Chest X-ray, AP view. Patient: 46 years old, sex F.
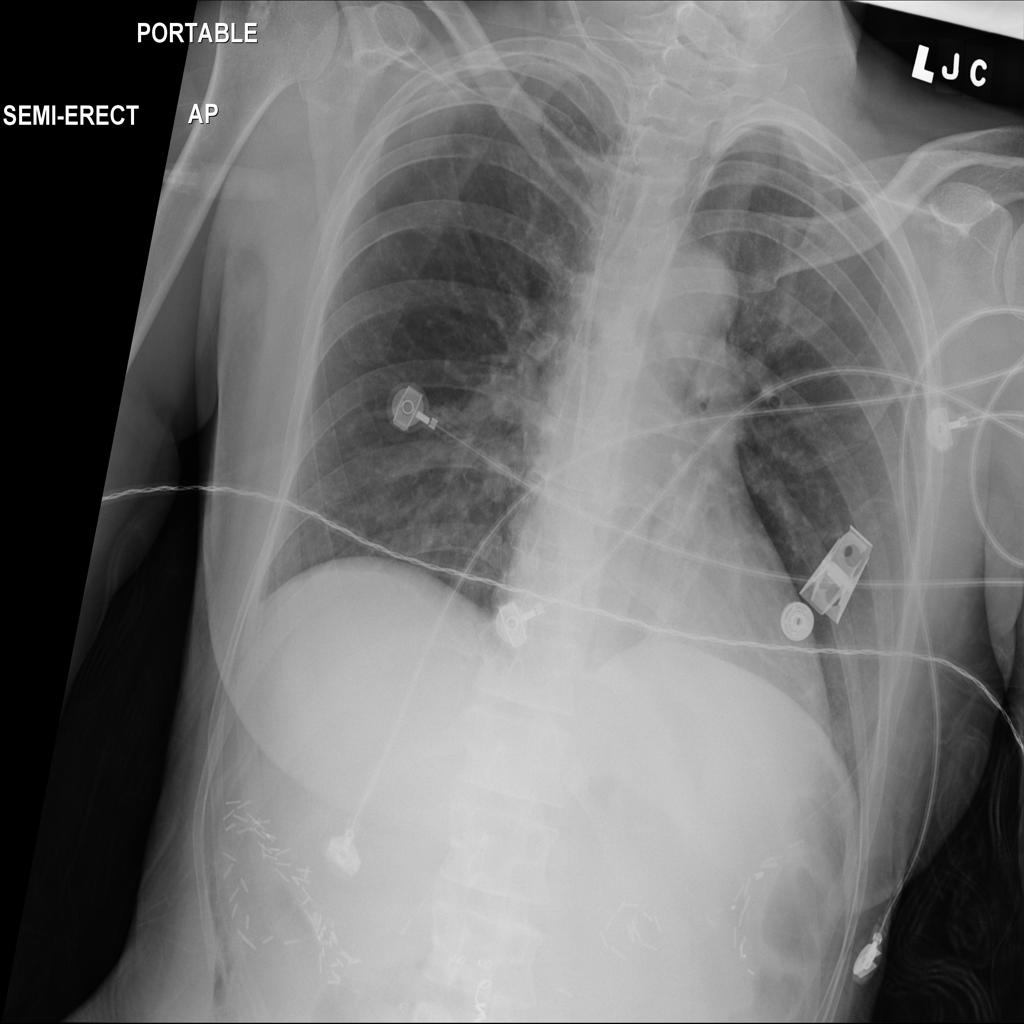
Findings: No Finding